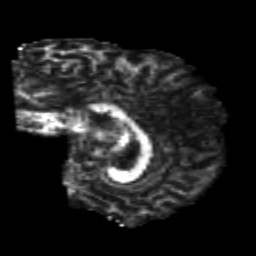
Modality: FA
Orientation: sagittal
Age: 22
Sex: male
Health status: healthy
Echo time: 0.074 s